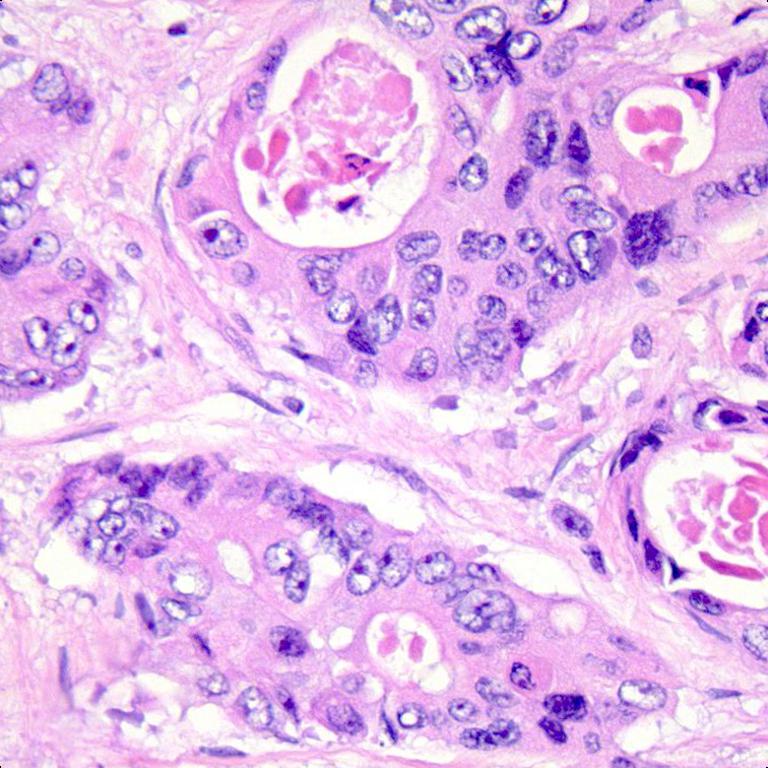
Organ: colon
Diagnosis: adenocarcinomas